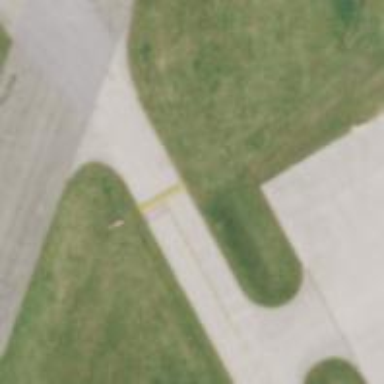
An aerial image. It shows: Image of taxiway at airport.